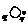
Label: moon